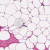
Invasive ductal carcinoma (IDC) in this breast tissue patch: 0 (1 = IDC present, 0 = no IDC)